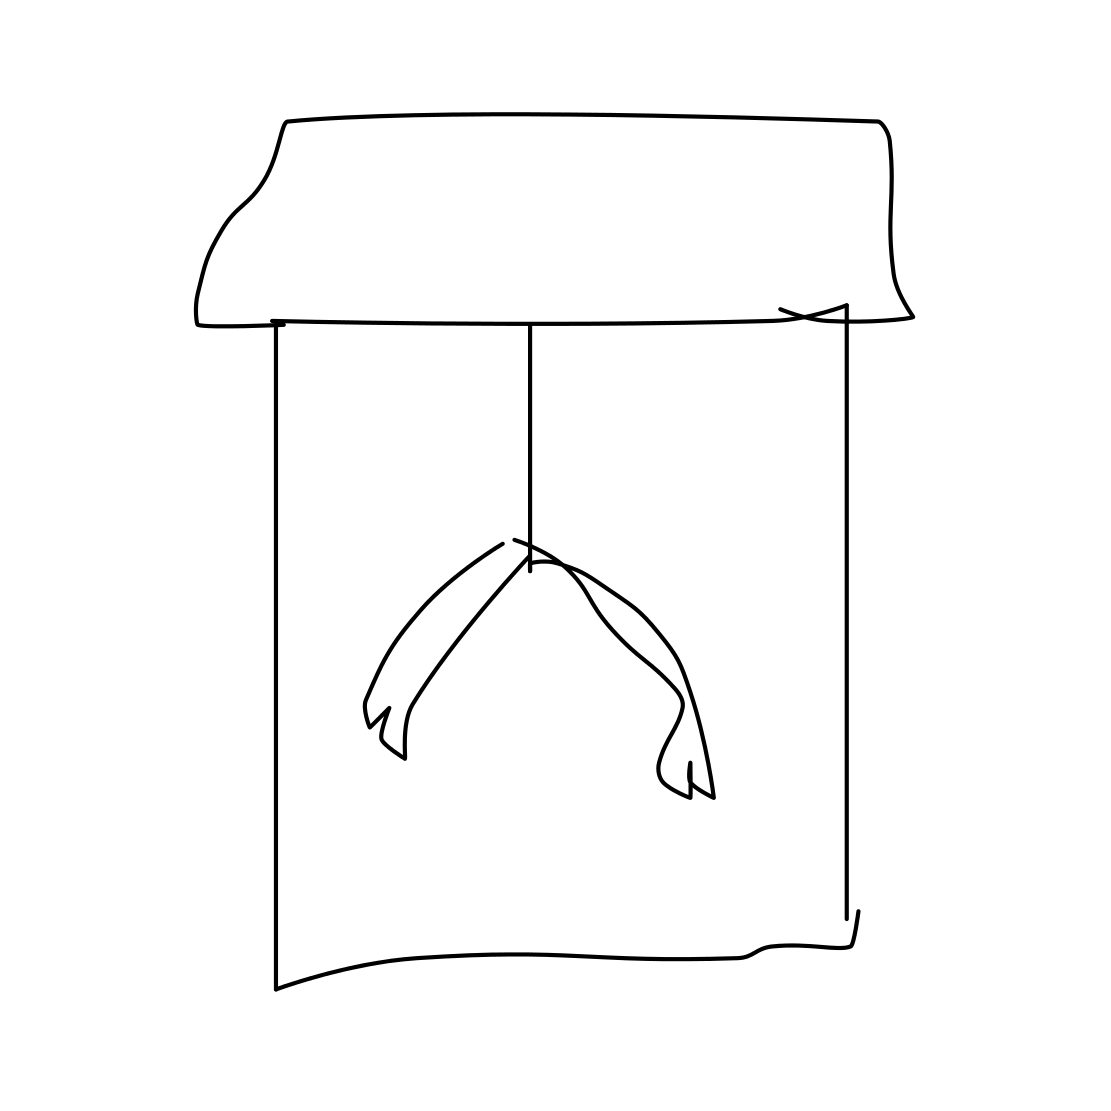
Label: crane (machine)